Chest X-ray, PA view. Patient: 62 years old, sex M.
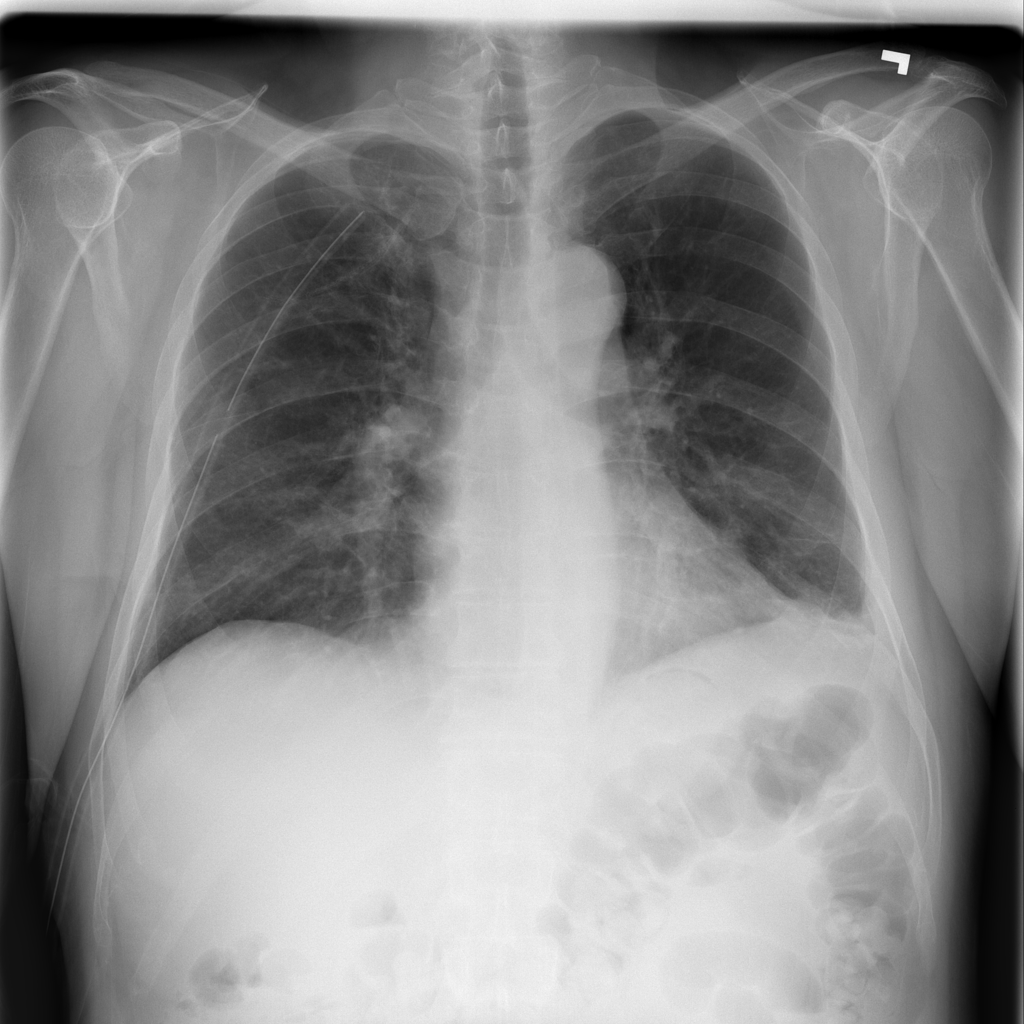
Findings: Infiltration